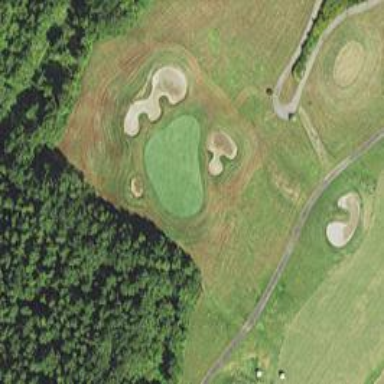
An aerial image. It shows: View of golf hole.